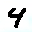
Label: 4